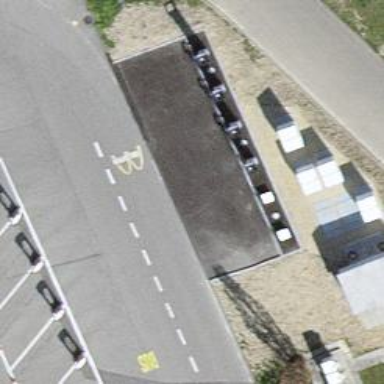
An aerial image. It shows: Charging station.